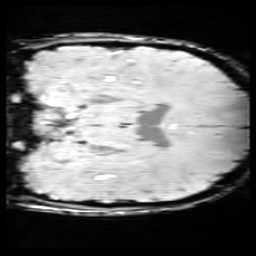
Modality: SWI
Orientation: coronal
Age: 10
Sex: male
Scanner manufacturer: siemens
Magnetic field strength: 3 T
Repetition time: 0.027 s
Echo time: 0.02 s